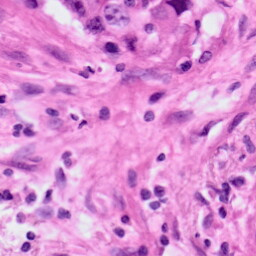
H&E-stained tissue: Lung